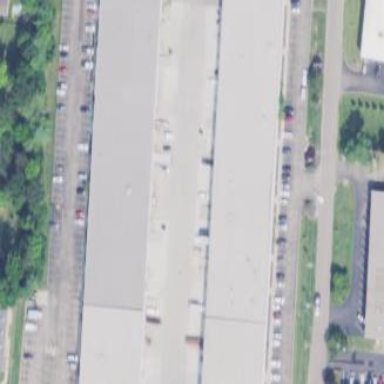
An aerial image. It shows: Retail building.